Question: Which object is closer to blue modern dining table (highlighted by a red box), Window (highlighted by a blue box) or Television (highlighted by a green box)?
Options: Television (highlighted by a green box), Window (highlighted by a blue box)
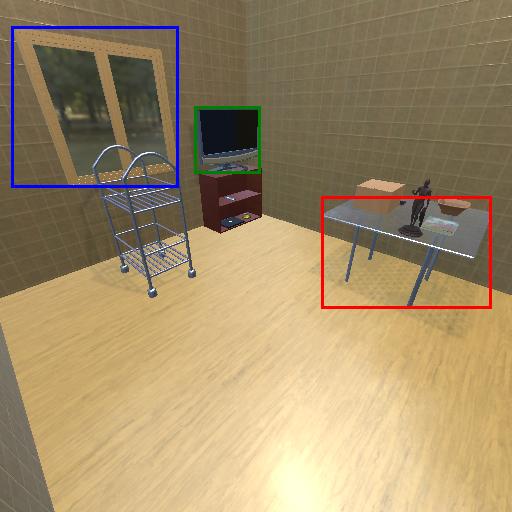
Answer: Television (highlighted by a green box)